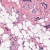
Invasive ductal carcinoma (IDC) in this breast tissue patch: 1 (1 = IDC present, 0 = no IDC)